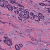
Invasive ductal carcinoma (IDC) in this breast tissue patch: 1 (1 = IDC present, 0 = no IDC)